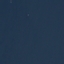
Label: SeaLake